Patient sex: M
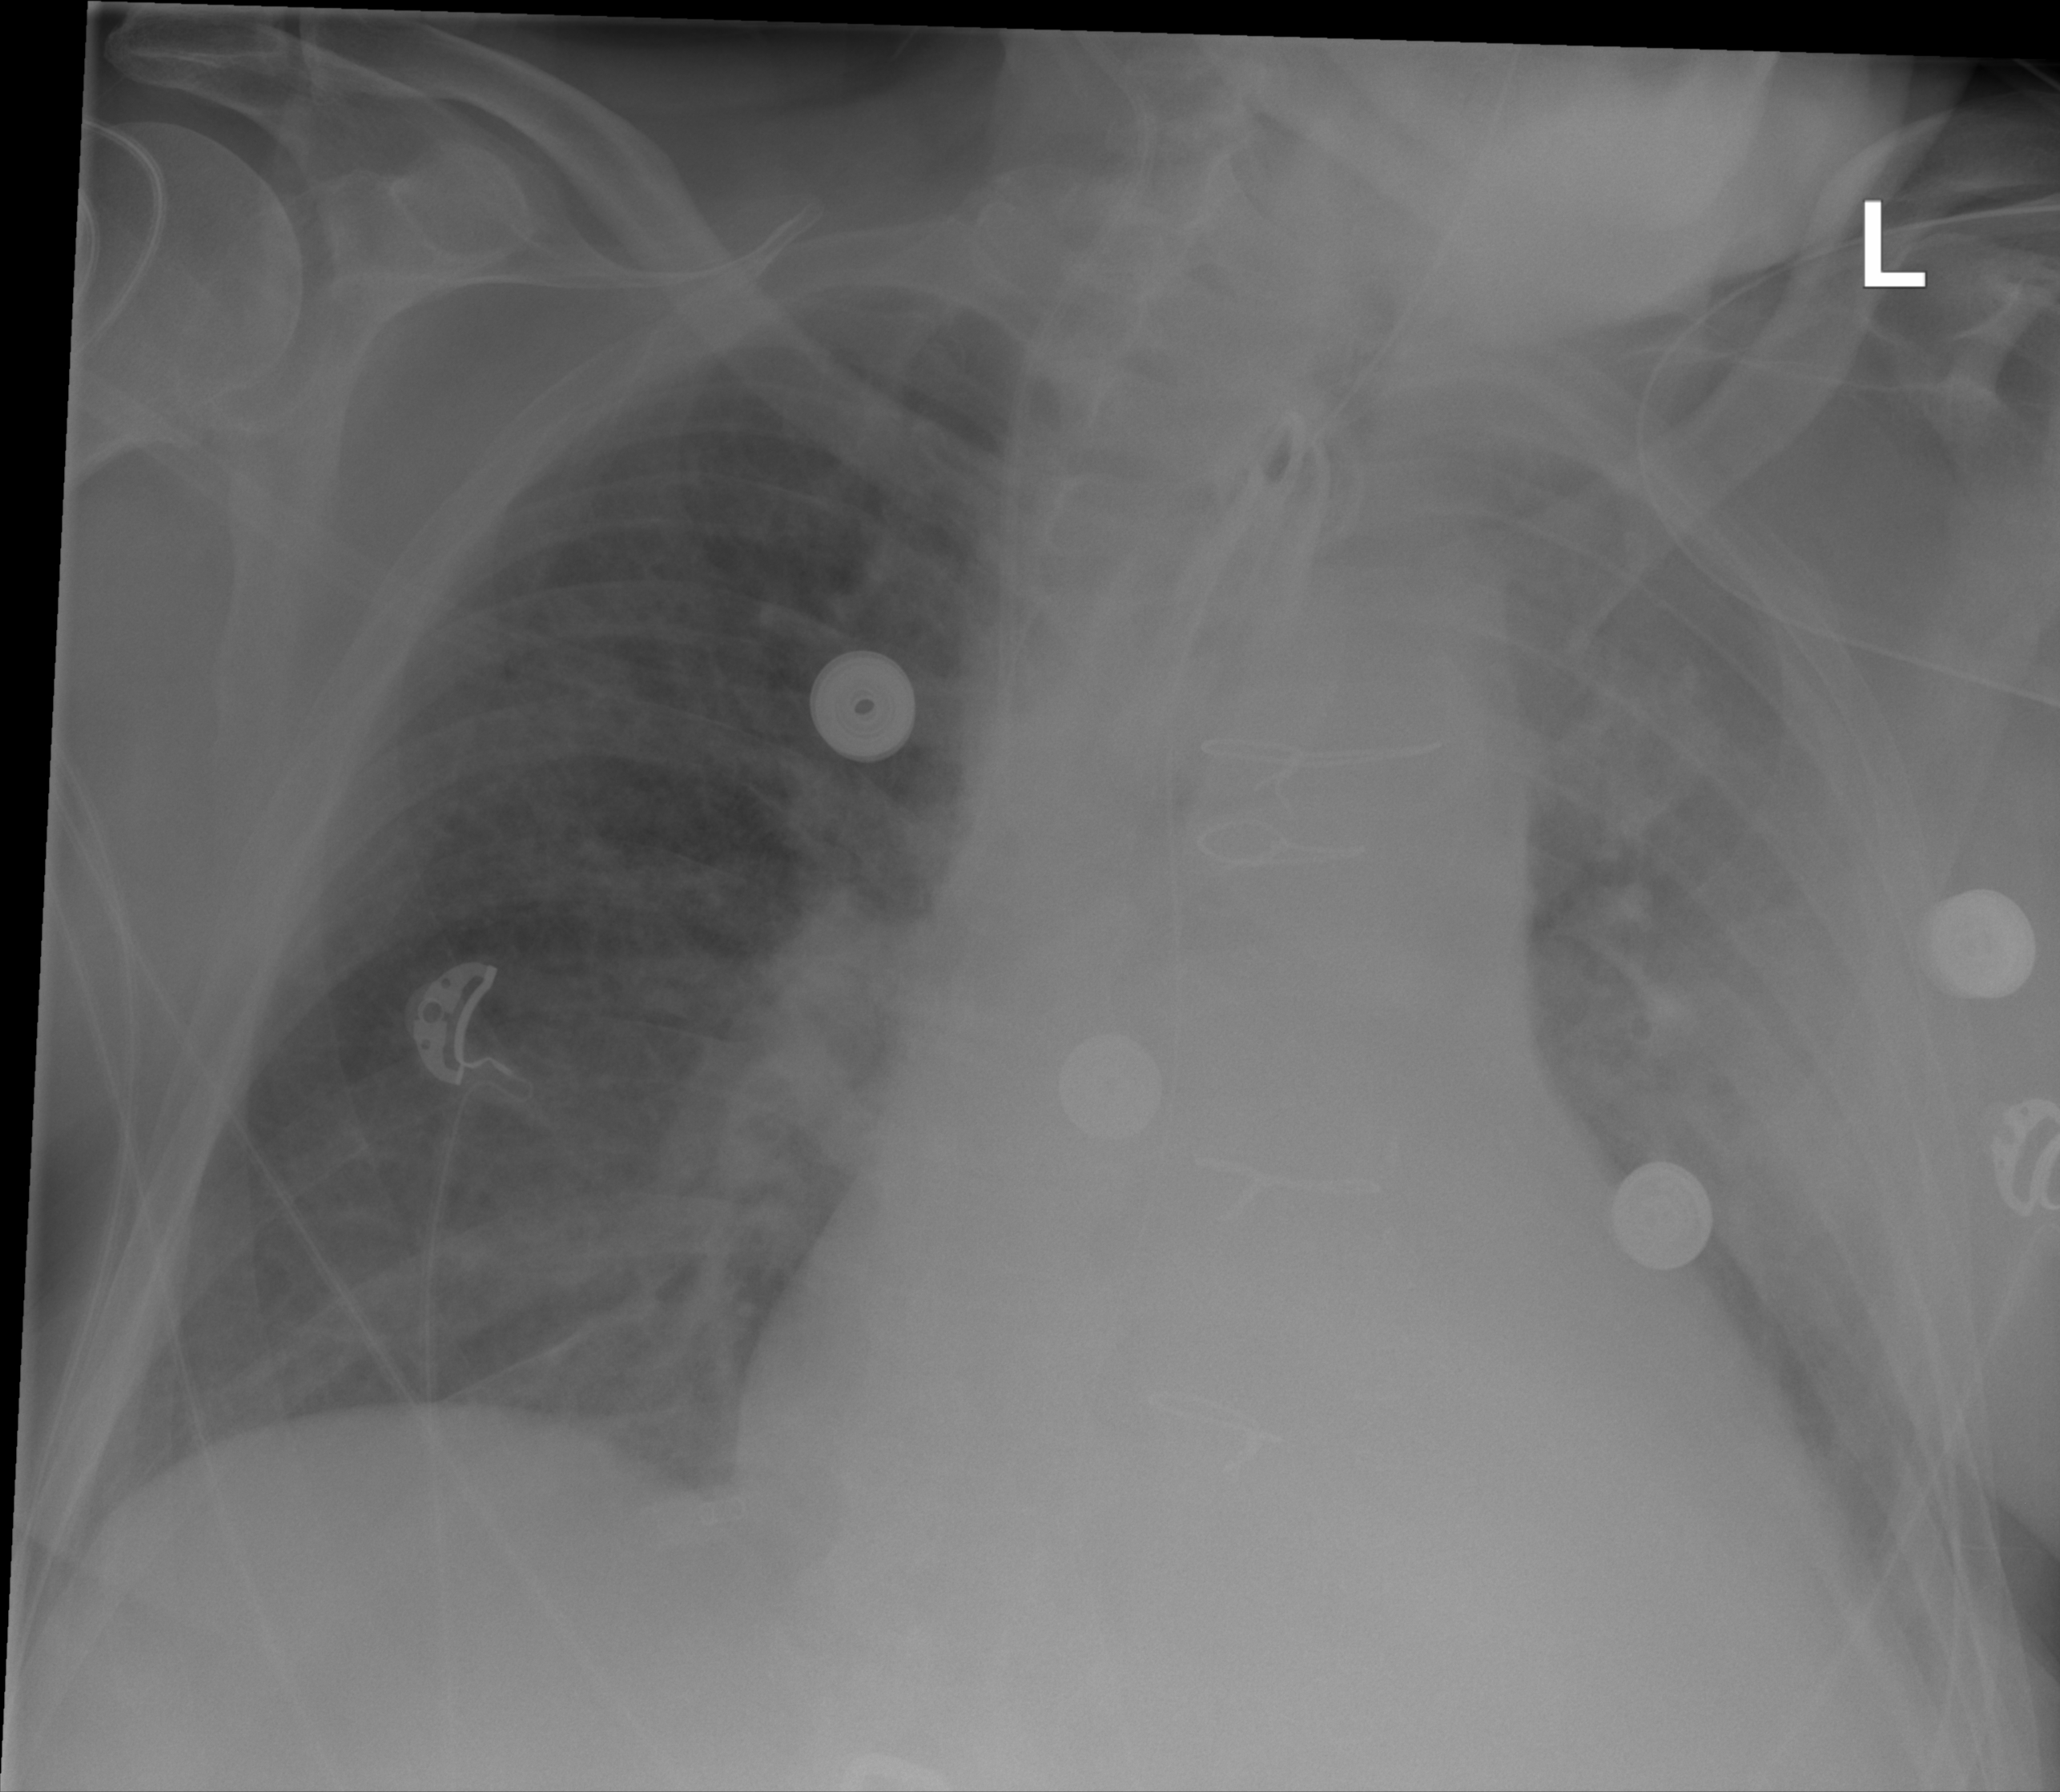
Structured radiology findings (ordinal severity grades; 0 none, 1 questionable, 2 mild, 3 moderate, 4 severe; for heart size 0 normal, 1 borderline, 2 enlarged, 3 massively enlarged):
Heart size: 2
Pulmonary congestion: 2
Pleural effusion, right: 0
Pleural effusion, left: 2
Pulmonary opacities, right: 1
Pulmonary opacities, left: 2
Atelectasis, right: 1
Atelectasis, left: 2